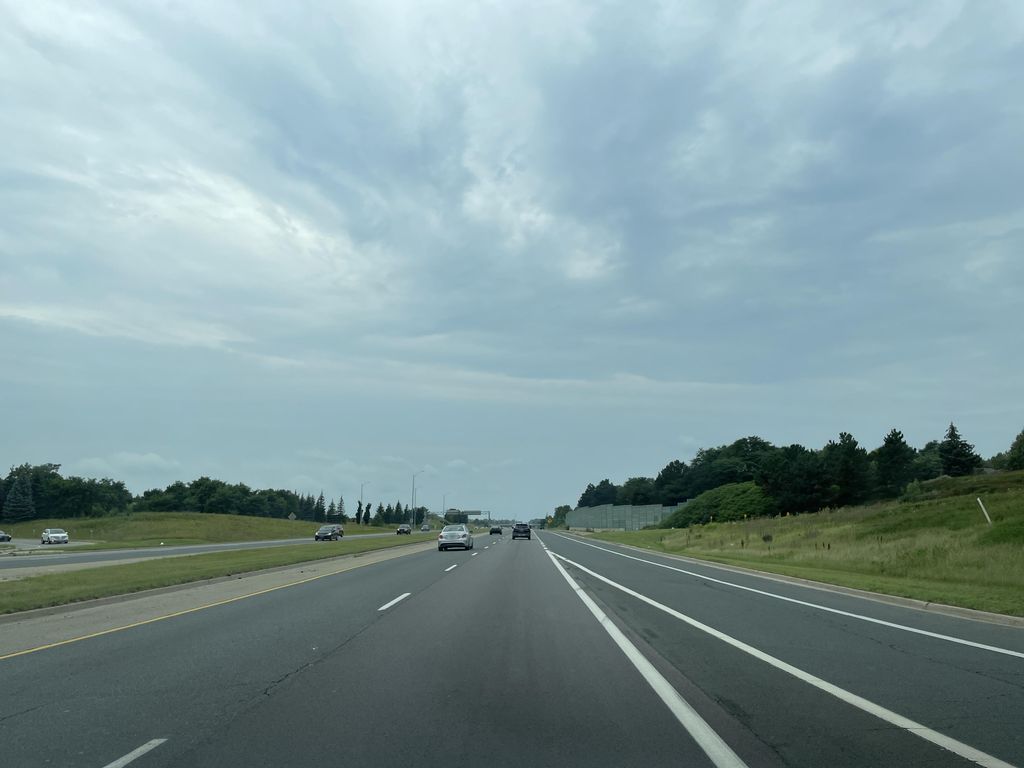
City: hamilton